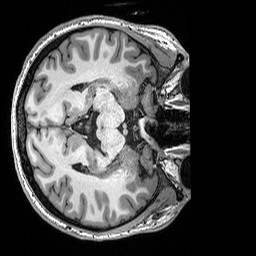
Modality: T1w
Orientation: axial
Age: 22
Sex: female